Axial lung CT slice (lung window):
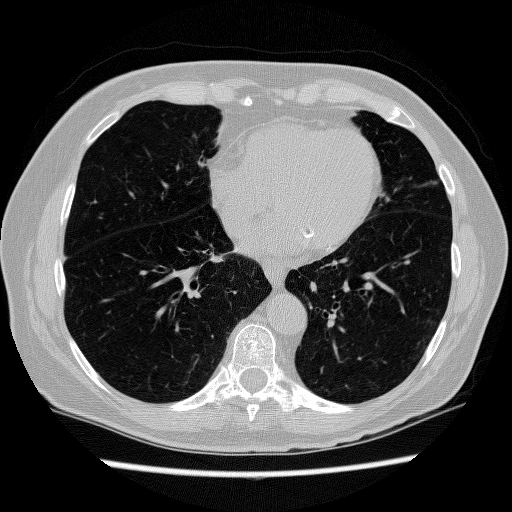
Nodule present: no